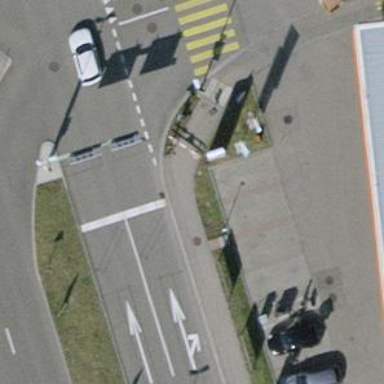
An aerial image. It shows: Charging station.